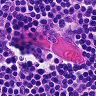
Metastatic tissue present: no